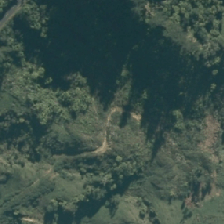
Land cover: harvested_forest